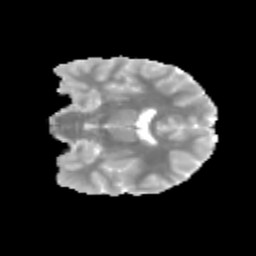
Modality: MD
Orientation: coronal
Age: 12
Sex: female
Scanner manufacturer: siemens
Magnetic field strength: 3 T
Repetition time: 3.8 s
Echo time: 0.07 s